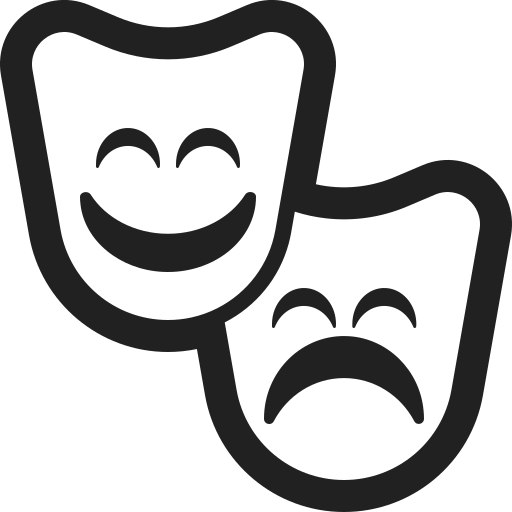
performing arts high contrast